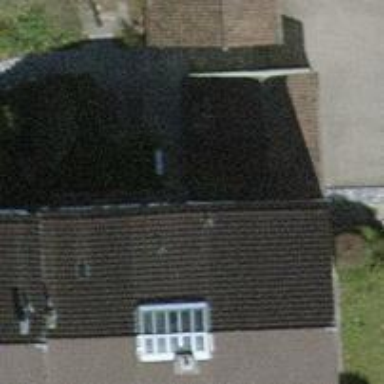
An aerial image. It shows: Building with tiled roof.